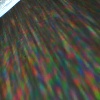
Label: sunburn